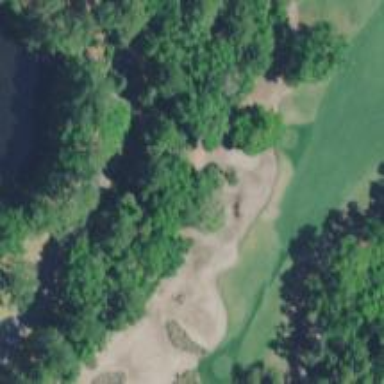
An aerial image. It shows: Golf bunker filled with sandy terrain.